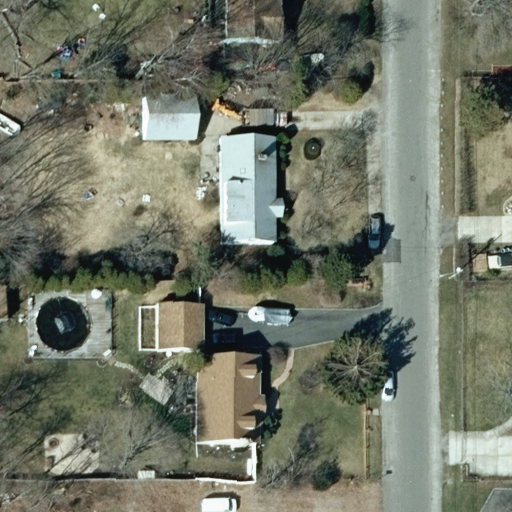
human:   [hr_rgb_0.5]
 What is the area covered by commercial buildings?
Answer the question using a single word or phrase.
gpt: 0m2

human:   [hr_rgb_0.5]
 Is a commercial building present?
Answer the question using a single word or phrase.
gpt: no

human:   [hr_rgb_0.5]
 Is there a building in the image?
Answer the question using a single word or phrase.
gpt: yes

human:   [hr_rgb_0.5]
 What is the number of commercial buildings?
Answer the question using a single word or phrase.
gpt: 0

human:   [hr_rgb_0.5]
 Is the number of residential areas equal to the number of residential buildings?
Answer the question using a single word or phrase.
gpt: no

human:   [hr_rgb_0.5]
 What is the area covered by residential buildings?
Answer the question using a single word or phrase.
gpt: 718m2

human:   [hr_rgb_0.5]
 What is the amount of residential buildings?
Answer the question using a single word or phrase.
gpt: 3

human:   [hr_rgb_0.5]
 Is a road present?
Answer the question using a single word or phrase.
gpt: yes

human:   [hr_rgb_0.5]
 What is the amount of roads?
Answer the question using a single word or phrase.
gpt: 1

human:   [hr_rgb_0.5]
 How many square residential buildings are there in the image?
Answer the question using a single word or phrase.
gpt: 0

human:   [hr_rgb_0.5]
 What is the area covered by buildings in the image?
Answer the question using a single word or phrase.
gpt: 911m2

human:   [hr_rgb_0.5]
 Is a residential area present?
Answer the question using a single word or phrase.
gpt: yes

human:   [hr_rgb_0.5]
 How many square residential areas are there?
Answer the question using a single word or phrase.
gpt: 0

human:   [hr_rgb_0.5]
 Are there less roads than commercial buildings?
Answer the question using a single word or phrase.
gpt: no

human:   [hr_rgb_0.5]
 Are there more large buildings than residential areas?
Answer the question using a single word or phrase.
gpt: no

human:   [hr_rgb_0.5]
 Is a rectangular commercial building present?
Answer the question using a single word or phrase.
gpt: no

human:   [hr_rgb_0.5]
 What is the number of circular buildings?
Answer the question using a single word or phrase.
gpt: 0

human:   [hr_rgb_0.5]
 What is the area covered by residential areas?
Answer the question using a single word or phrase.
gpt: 4096m2

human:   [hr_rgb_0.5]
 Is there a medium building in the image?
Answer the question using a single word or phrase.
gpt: yes

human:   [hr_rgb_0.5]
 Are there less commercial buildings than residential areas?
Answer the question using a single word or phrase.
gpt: yes

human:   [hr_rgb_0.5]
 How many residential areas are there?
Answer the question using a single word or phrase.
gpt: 1

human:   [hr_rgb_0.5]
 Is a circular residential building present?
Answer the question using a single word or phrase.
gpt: no

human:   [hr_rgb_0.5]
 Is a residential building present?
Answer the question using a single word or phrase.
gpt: yes

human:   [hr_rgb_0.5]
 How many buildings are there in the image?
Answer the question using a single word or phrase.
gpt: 5

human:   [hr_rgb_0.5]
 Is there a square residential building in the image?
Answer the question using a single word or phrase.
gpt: no

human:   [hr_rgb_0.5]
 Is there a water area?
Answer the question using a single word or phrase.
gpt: no

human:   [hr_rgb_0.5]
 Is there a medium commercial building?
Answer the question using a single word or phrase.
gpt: no

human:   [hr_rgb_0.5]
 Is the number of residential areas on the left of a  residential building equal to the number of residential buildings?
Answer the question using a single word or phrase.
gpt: no

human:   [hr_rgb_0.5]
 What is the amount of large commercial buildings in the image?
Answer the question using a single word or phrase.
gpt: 0

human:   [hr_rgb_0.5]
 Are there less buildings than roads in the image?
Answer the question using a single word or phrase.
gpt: no

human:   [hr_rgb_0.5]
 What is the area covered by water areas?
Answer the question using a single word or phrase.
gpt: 0m2

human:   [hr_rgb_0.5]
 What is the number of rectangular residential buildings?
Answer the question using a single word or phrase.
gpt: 0

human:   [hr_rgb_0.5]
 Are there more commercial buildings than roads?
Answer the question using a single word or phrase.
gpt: no

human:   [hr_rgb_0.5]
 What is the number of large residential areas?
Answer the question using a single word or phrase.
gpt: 1

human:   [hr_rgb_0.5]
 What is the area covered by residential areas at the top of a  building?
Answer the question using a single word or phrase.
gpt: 4096m2

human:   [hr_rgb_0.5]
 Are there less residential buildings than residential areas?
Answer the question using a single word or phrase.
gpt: no

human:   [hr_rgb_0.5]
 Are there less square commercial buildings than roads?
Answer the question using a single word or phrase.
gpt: yes

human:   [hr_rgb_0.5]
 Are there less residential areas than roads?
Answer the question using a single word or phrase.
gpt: no

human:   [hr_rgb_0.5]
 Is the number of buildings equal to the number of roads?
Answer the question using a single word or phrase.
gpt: no

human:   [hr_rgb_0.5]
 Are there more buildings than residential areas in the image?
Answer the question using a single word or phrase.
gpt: yes

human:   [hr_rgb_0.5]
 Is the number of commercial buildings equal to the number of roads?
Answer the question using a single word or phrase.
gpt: no

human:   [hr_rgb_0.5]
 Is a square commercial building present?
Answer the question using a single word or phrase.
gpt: no

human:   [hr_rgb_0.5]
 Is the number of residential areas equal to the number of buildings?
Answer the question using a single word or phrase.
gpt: no

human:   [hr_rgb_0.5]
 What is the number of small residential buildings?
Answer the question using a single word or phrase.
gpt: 0

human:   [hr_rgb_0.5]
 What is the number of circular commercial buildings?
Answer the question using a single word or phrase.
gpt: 0

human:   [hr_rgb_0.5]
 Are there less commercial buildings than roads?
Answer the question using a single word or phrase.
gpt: yes

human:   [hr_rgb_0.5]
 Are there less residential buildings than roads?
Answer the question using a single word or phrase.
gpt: no

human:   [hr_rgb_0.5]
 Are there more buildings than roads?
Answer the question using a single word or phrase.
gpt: yes

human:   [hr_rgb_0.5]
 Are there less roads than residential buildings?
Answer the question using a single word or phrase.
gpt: yes

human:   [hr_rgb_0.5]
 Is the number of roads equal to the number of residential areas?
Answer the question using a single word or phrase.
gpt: yes

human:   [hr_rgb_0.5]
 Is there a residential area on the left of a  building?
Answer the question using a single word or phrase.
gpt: no

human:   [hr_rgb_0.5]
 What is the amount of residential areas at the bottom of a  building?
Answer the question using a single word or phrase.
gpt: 0

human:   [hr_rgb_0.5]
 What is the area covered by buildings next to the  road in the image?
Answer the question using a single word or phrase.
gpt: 911m2

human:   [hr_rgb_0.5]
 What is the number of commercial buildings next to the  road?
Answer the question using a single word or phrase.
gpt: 0

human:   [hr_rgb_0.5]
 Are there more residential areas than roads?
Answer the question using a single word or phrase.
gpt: no

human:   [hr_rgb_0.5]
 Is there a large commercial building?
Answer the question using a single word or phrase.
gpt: no

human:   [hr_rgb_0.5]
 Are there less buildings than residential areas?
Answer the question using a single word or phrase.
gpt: no

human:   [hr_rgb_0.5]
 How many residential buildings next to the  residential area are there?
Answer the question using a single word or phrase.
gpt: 3

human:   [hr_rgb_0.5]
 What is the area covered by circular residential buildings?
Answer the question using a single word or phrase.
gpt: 0m2

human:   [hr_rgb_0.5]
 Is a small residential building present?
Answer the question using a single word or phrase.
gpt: no

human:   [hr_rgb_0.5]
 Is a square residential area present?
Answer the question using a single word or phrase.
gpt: no

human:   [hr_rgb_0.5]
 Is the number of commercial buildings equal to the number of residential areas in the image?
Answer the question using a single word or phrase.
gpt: no

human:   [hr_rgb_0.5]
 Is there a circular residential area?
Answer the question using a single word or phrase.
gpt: no

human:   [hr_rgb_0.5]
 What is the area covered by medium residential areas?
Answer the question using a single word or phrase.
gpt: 0m2